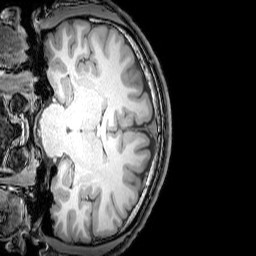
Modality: T1w
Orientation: coronal
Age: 24
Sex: male
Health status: healthy
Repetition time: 0.081 s
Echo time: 0.037 s